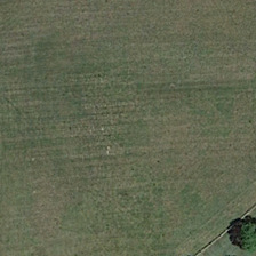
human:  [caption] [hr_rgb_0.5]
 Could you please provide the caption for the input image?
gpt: several trees decorates the coner of this meadow .

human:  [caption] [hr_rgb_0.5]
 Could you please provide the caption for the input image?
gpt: the thwatwise meadow is near some tress .

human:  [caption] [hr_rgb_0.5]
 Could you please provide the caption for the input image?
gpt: Some trees grow on the yellow green grass.

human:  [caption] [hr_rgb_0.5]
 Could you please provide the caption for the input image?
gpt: There are several trees in the yellow green grassland.

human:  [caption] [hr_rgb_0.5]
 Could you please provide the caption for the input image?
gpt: Some trees grow on the yellow green lawn.